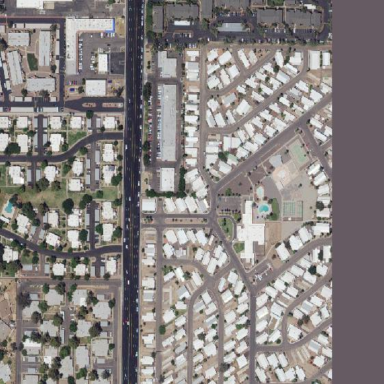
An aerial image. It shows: Residential area with mobile homes.